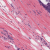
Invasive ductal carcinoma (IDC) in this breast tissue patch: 0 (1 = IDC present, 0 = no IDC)